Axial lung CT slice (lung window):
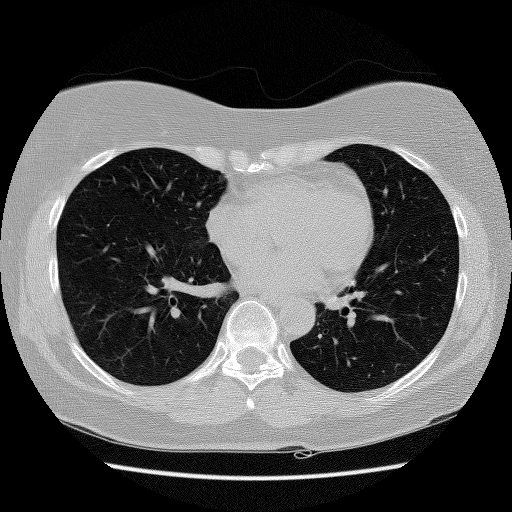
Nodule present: no